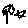
Label: flower